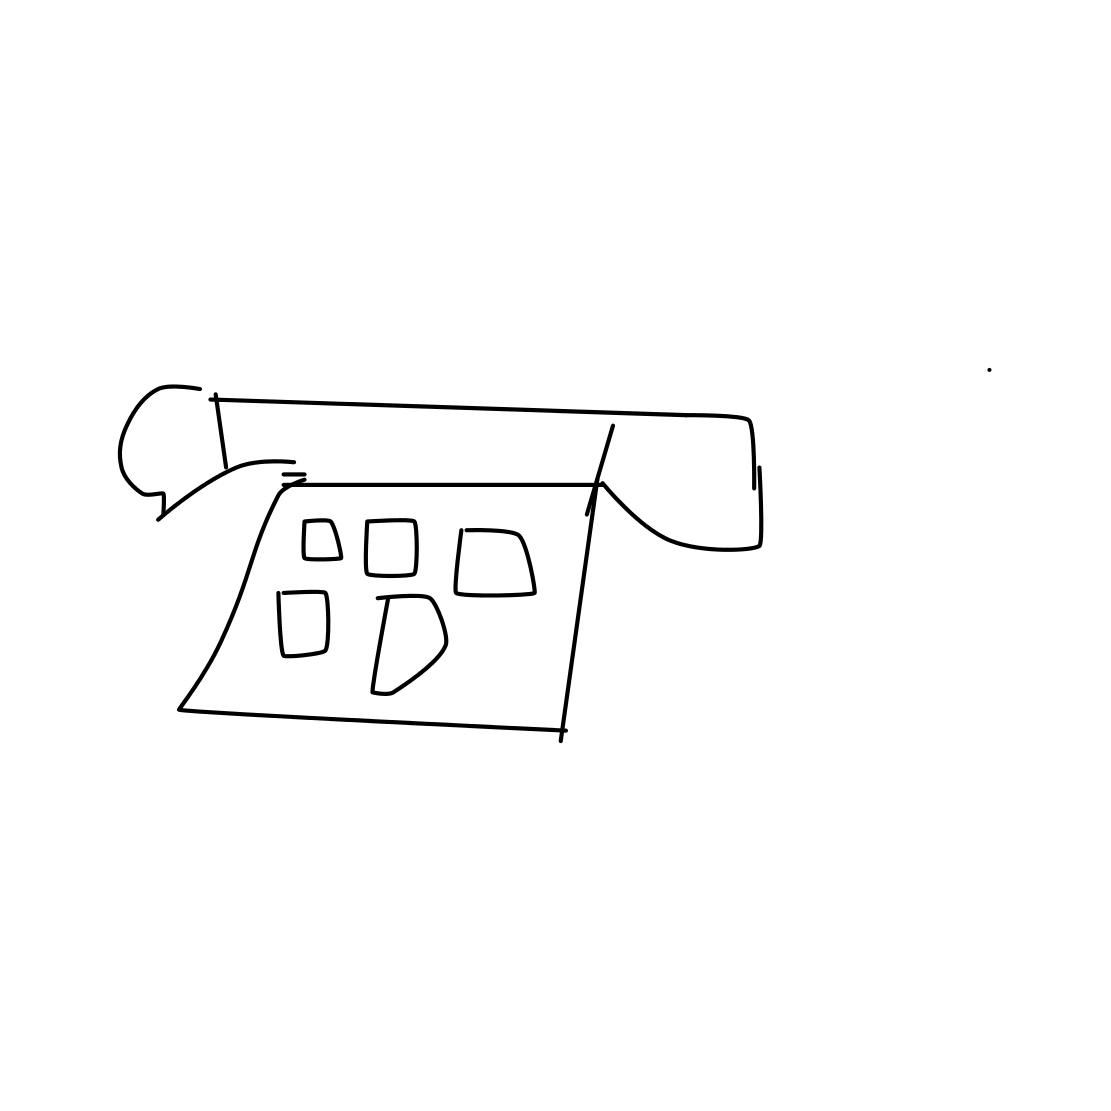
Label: telephone